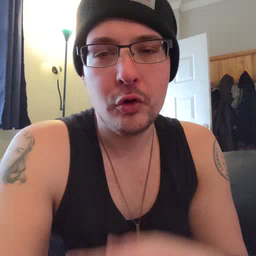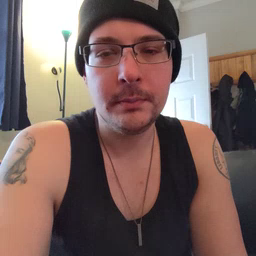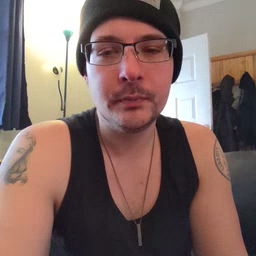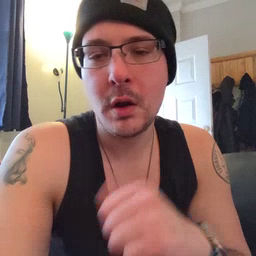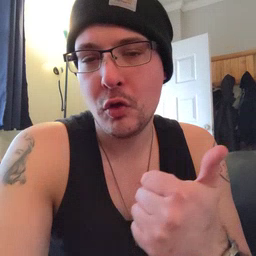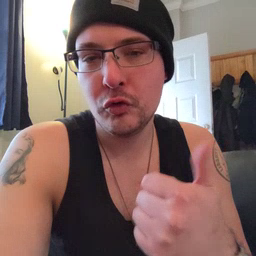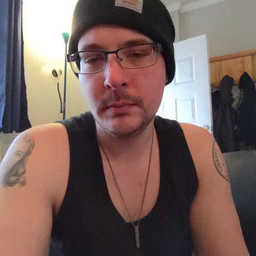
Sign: another